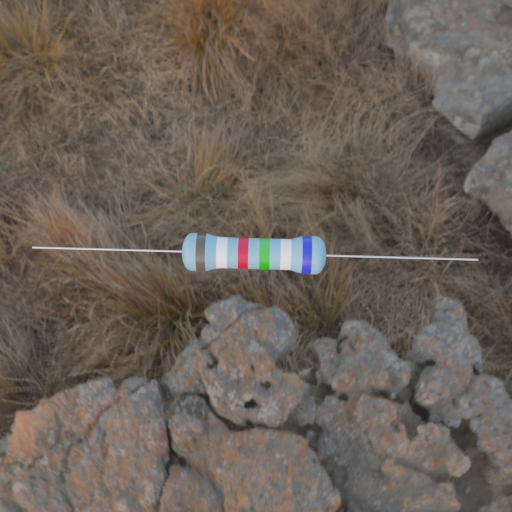
Resistor colour bands (in order): brown, white, red, green, white, blue